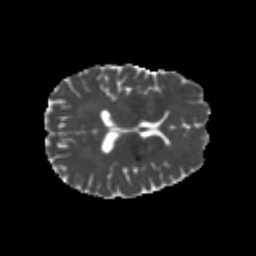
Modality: MD
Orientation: axial
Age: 22
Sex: female
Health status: healthy
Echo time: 0.074 s